Question: I have been working on an openGL ES 2.0 Android project. My objective is to create a circle. From the help that i got from online, i managed to run this code which is suppose to give a circle in the view,but instead i got an oval. I tried many ways to make it circle. Any help shal appreciated
Thanks
'''
import java.nio.ByteBuffer;
import java.nio.ByteOrder;
import java.nio.FloatBuffer;
import android.opengl.GLES20;
import android.util.Log;
public class Circle {
private int mProgram, mPositionHandle, mColorHandle, mMVPMatrixHandle;
private FloatBuffer mVertexBuffer;
private float vertices[] = new float[364 * 3];
float color[] = { 0.63671875f, 0.76953125f, 0.22265625f, 1.0f };
private final String vertexShaderCode = "uniform mat4 uMVPMatrix;"
+ "attribute vec4 vPosition;" + "void main() {"
+ " gl_Position = uMVPMatrix * vPosition;" + "}";
private final String fragmentShaderCode = "precision mediump float;"
+ "uniform vec4 vColor;" + "void main() {"
+ " gl_FragColor = vColor;" + "}";
Circle() {
vertices[0] = 0;
vertices[1] = 0;
vertices[2] = 0;
for (int i = 1; i < 364; i++) {
vertices[(i * 3) + 0] = (float) (0.5 * Math.cos((3.14 / 180)
* (float) i) + vertices[0]);
vertices[(i * 3) + 1] = (float) (0.5 * Math.sin((3.14 / 180)
* (float) i) + vertices[1]);
vertices[(i * 3) + 2] = 0;
}
Log.v("Thread", "" + vertices[0] + "," + vertices[1] + ","
+ vertices[2]);
ByteBuffer vertexByteBuffer = ByteBuffer
.allocateDirect(vertices.length * 4);
vertexByteBuffer.order(ByteOrder.nativeOrder());
mVertexBuffer = vertexByteBuffer.asFloatBuffer();
mVertexBuffer.put(vertices);
mVertexBuffer.position(0);
int vertexShader = loadShader(GLES20.GL_VERTEX_SHADER, vertexShaderCode);
int fragmentShader = loadShader(GLES20.GL_FRAGMENT_SHADER,
fragmentShaderCode);
mProgram = GLES20.glCreateProgram(); // create empty OpenGL ES Program
GLES20.glAttachShader(mProgram, vertexShader); // add the vertex shader
// to program
GLES20.glAttachShader(mProgram, fragmentShader); // add the fragment
// shader to program
GLES20.glLinkProgram(mProgram);
}
public static int loadShader(int type, String shaderCode) {
int shader = GLES20.glCreateShader(type);
GLES20.glShaderSource(shader, shaderCode);
GLES20.glCompileShader(shader);
return shader;
}
public void draw(float[] mvpMatrix) {
GLES20.glUseProgram(mProgram);
// get handle to vertex shader's vPosition member
mPositionHandle = GLES20.glGetAttribLocation(mProgram, "vPosition");
// Enable a handle to the triangle vertices
GLES20.glEnableVertexAttribArray(mPositionHandle);
// Prepare the triangle coordinate data
GLES20.glVertexAttribPointer(mPositionHandle, 3, GLES20.GL_FLOAT,
false, 12, mVertexBuffer);
// get handle to fragment shader's vColor member
mColorHandle = GLES20.glGetUniformLocation(mProgram, "vColor");
// Set color for drawing the triangle
GLES20.glUniform4fv(mColorHandle, 1, color, 0);
mMVPMatrixHandle = GLES20.glGetUniformLocation(mProgram, "uMVPMatrix");
// Apply the projection and view transformation
GLES20.glUniformMatrix4fv(mMVPMatrixHandle, 1, false, mvpMatrix, 0);
// Draw the triangle
GLES20.glDrawArrays(GLES20.GL_TRIANGLE_FAN, 0, 364);
// Disable vertex array
GLES20.glDisableVertexAttribArray(mPositionHandle);
}
}
'''
And the output i am getting is this

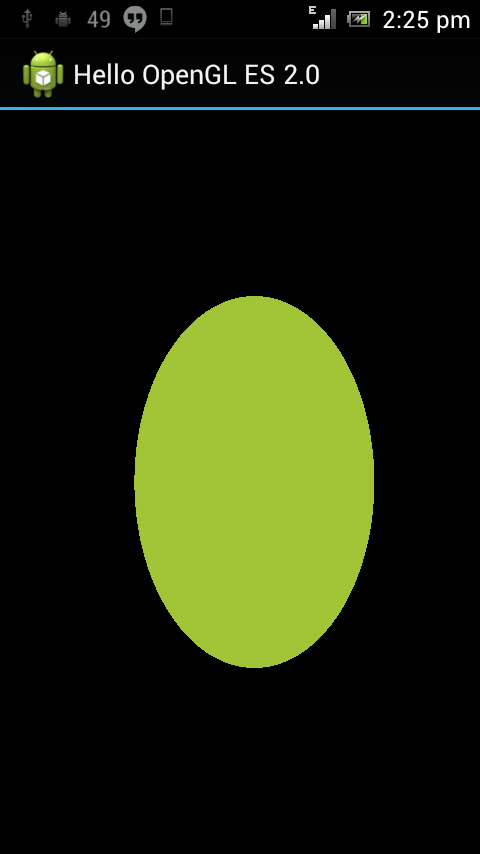
Answer: The vertex coordinates span a (normalised) range of -1 to +1 - And it appears you are generating vertices from -0.5 to +0.5.
Now, where does the GL engine draw ? To a buffer that is provided by a window system - in this case the Android window system. The Android window system (ie, the linux kernel display driver in the lowest level) provides a buffer that has a widthxheight of say 480x640 (your screenshot shows that width < height). So, the drawn circle on the screen has a width of 0.5*480, but height of 0.5*640, hence it gives an oval shape.
You will have to scale down your y coordinate by the ratio of (screenwidth/screenheight), to get a true circle. You can get it using either egl API or Android API in your application.